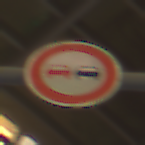
Verkehrszeichen: Ueberholverbot
Umgebung: Indoor, Urban
Tageszeit: NotSpecified
Wetter: NotSpecified
Licht: Artificial
Jahreszeit: NotSpecified
Kontrast: MediumContrast